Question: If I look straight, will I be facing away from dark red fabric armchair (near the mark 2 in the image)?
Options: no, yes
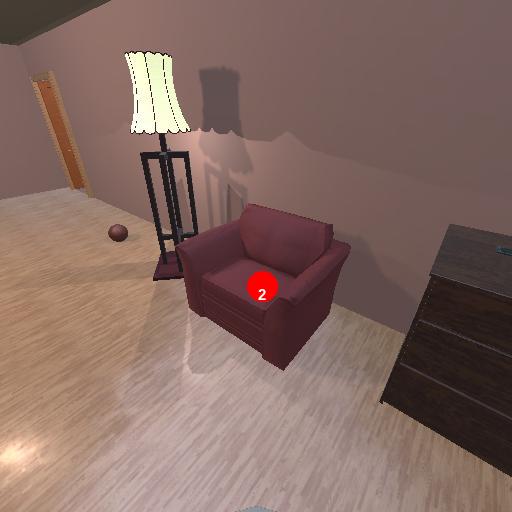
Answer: no